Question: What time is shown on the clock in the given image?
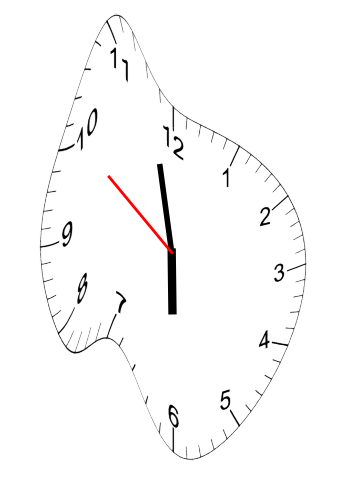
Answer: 05:57:51